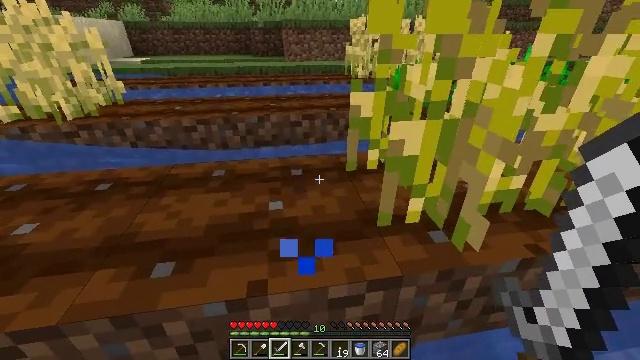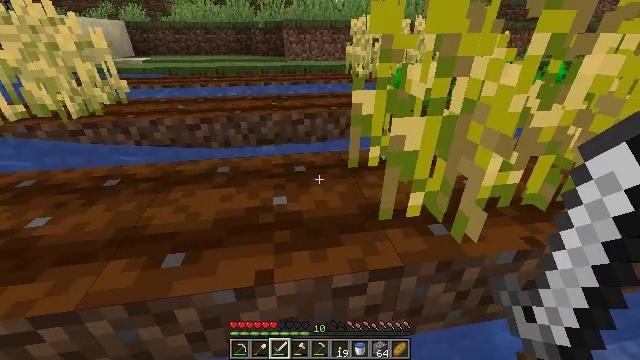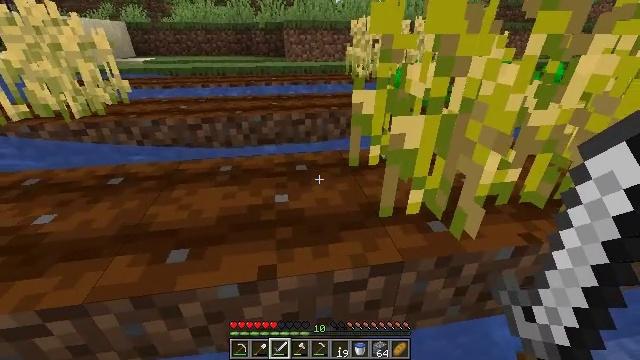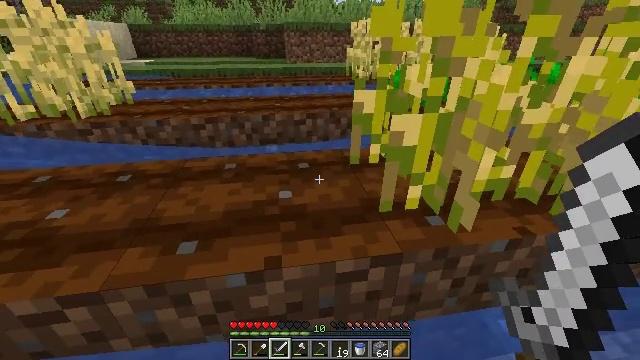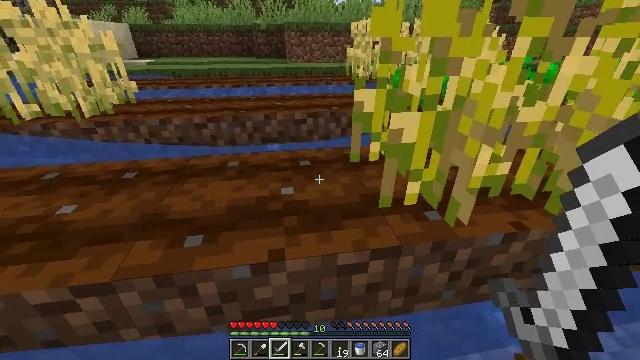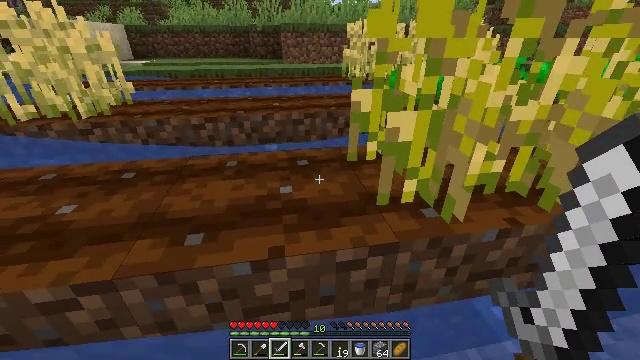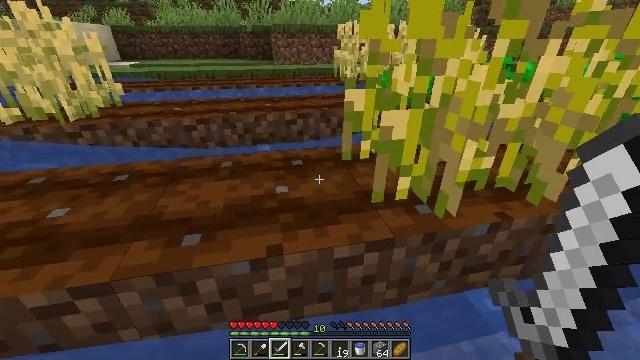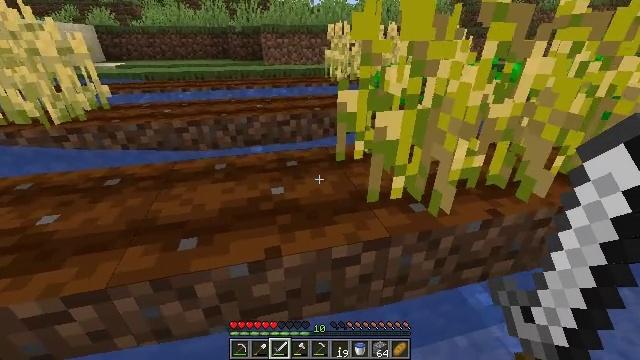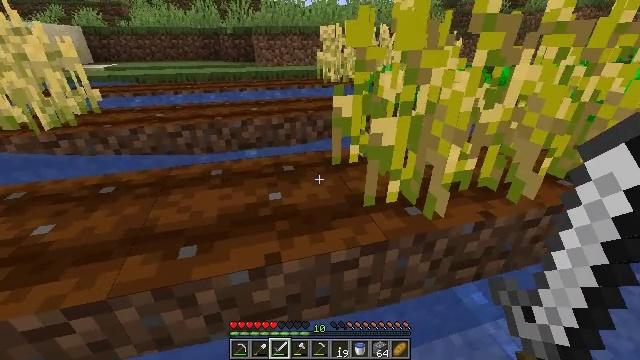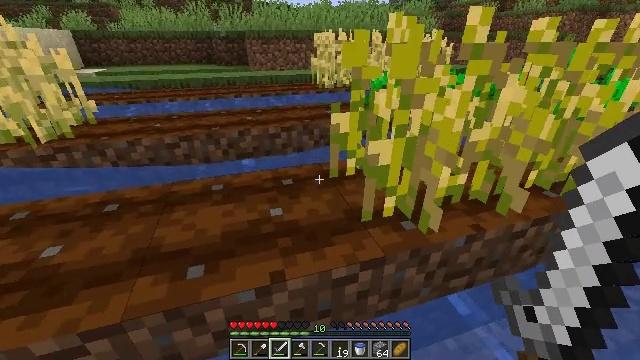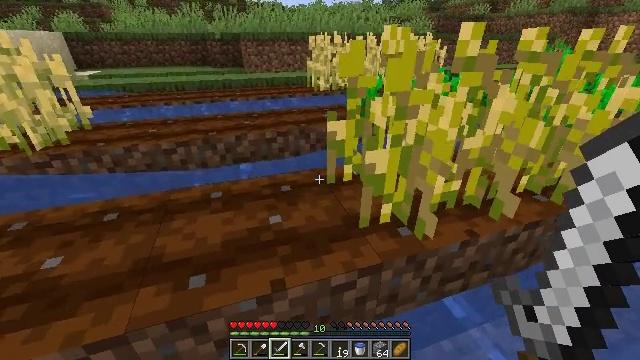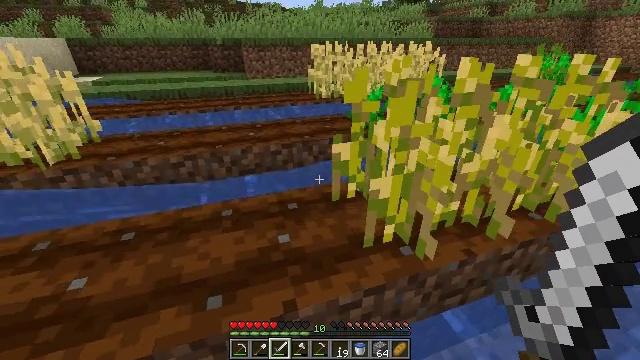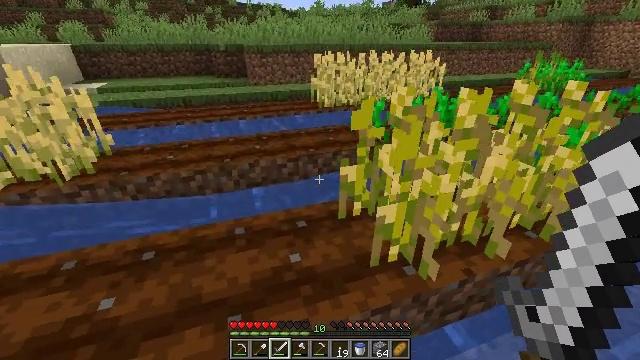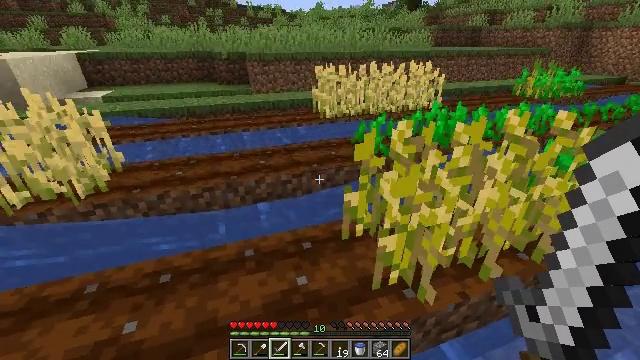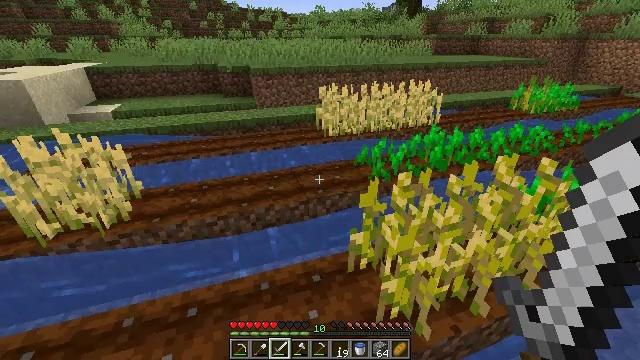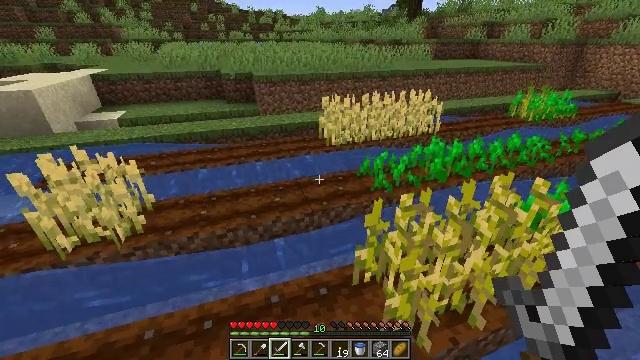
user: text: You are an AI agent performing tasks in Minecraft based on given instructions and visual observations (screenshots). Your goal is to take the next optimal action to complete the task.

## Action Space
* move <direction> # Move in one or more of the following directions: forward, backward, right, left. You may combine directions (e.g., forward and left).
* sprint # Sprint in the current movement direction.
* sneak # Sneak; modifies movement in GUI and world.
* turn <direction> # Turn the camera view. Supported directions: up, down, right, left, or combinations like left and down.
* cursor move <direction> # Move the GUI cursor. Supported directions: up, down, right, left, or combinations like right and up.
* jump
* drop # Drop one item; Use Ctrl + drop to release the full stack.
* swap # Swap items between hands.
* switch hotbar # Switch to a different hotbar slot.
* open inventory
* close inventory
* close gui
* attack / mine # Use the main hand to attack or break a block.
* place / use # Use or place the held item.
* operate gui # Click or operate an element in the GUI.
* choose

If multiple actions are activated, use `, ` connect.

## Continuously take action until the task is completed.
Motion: motion action
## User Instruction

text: Collect wheat crops.
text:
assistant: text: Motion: move back and move left
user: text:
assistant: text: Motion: move back and move left
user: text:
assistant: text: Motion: move back and move left
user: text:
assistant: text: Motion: move back and move left
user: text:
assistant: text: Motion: move back and move left
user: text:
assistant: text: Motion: move back and move left, turn right
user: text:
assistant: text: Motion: move back and move left, turn right, jump
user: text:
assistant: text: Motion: move back and move left, turn right, jump
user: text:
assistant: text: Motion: move back and move left, turn right, jump
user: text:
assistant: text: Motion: move back and move left, turn right, jump
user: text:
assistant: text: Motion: move back and move left, jump
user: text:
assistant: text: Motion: move back and move left, jump
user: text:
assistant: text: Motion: move back and move left, jump
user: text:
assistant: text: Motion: move back and move left, jump
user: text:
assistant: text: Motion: move back and move left, jump
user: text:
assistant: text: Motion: move back and move left, jump
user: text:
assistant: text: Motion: move back and move left, jump
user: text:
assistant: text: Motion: move back and move left, jump
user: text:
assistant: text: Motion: move back and move left, jump
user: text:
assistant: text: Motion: move back and move left, jump
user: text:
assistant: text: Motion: move back and move left, jump
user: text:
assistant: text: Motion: move back and move left, jump
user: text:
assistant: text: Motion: move back and move left, jump
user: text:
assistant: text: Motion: move back and move left
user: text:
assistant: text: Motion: move back and move left
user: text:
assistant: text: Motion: move back and move left
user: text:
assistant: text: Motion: move back and move left
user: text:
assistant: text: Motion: move back and move left
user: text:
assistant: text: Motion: move back and move left
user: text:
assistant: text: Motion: move back and move left